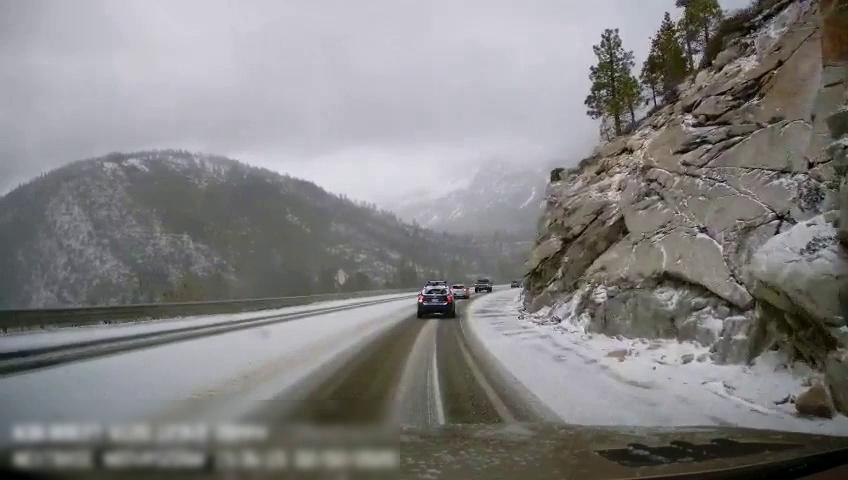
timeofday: Day
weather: Snowy
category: Drivable Space
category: Vehicles | Car
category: Vehicles | Truck
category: Vehicles | Car
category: Lanes | Current Lane
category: Traffic | Signs